Interaction volume radius: 10 \u00c5
Interaction volume height: 15 \u00c5
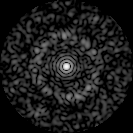
Disorder parameter: 0.8366